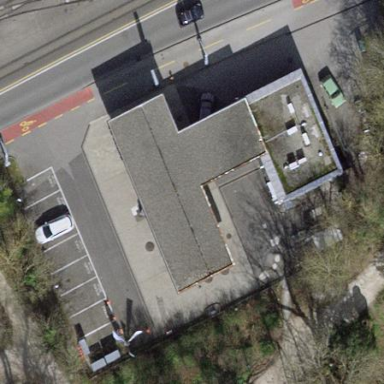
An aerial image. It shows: Fuel station.